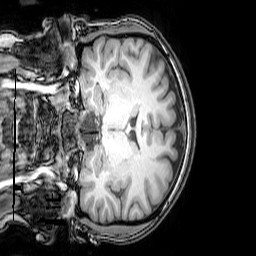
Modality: T1w
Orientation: coronal
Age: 24
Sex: female
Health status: healthy
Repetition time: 0.081 s
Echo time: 0.037 s